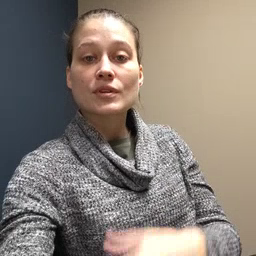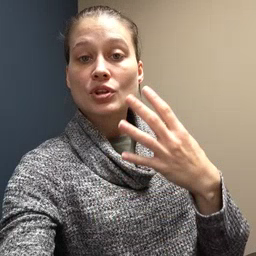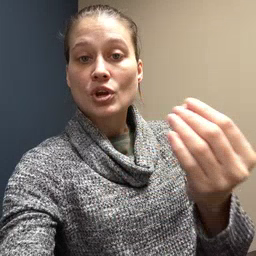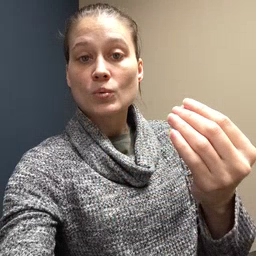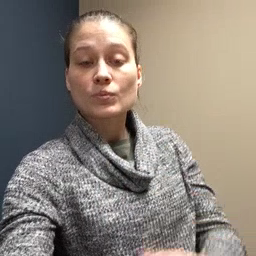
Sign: go